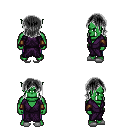
a pixel art fantasy rpg character, male body template, orc, green skin, purple robe, magenta pants, gray long bangs hairstyle, leather bracers, white slippers, four views (front, back, left, right), 2x2 character sprite sheet, small pixel art, hard edges, no anti-aliasing